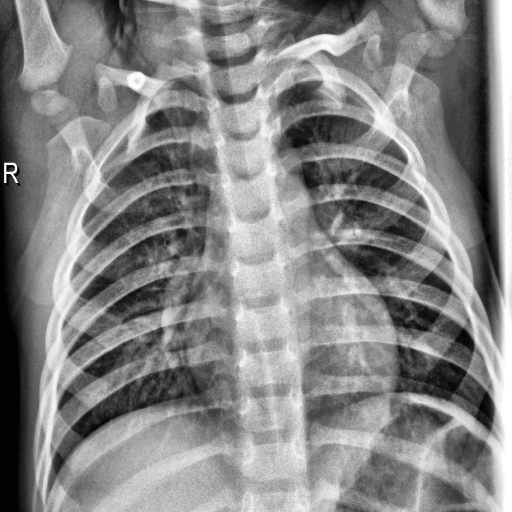
Finding: NORMAL